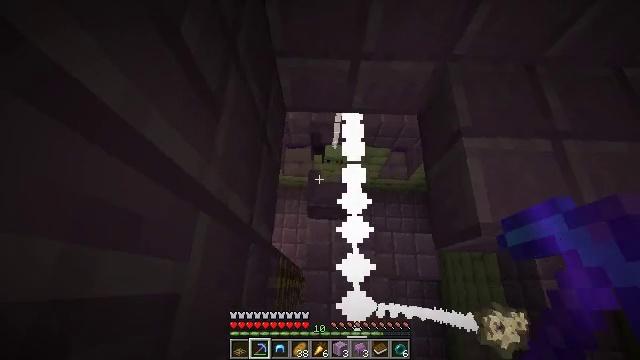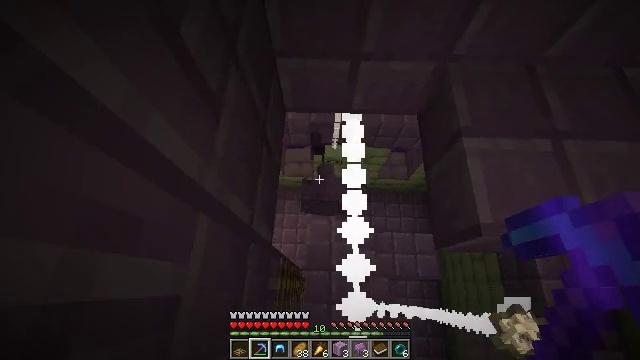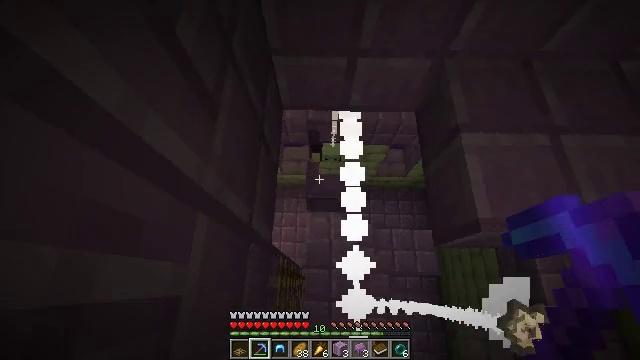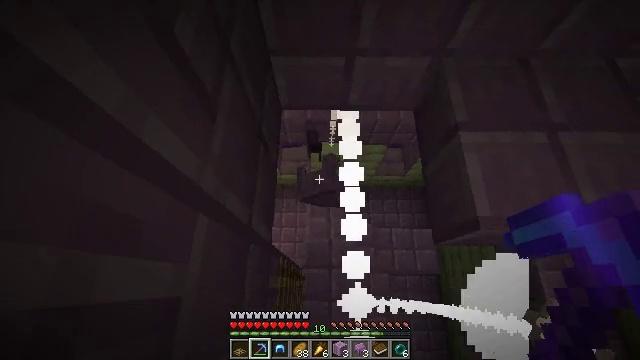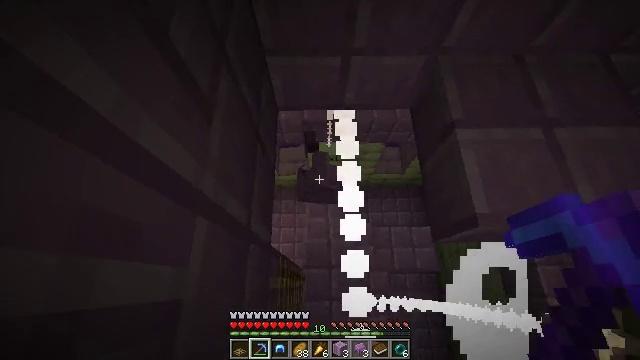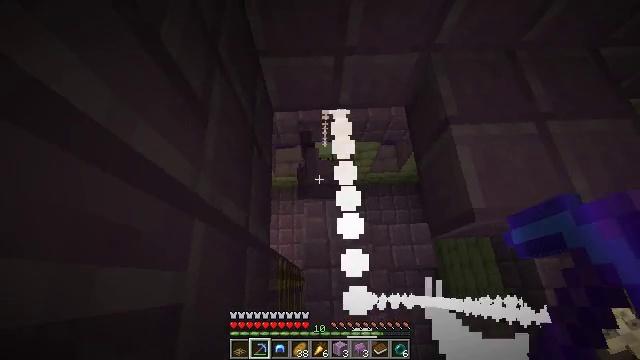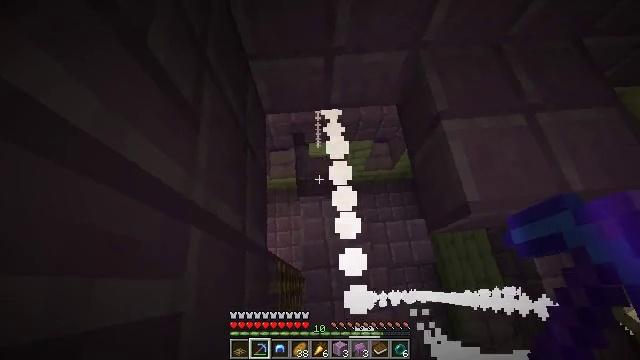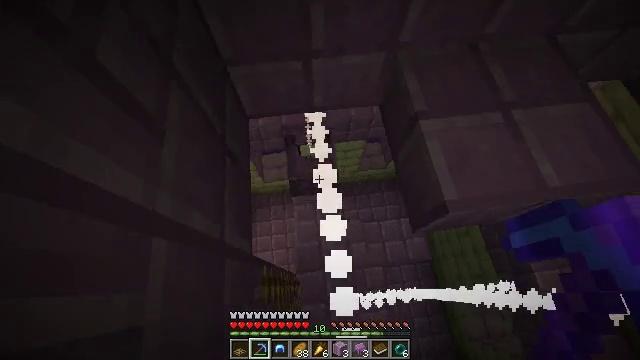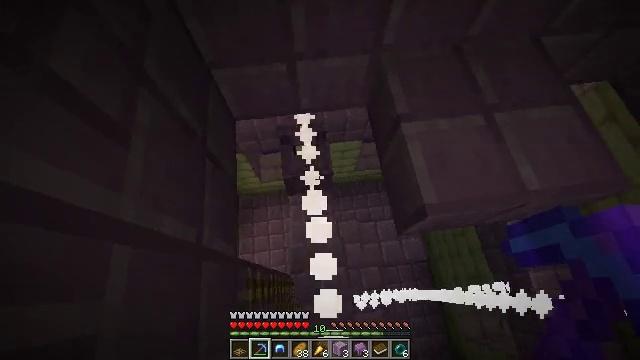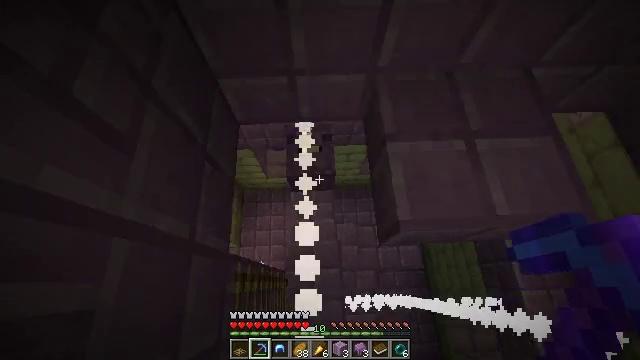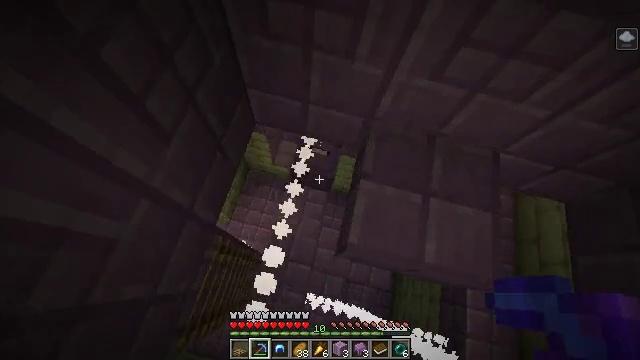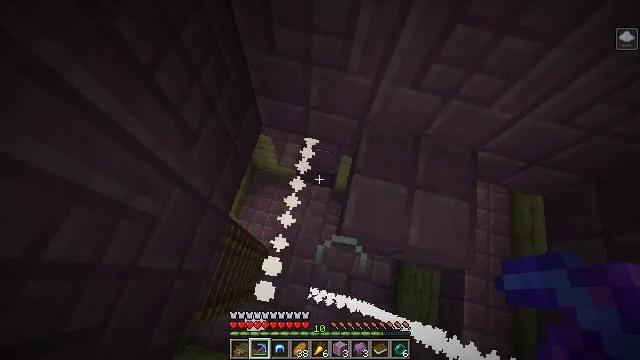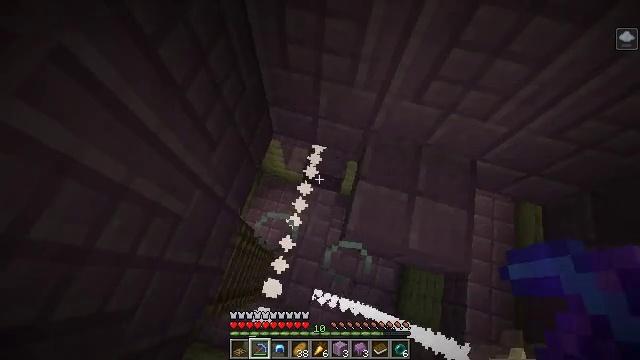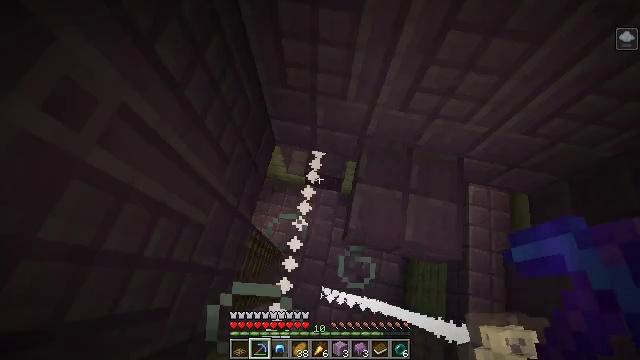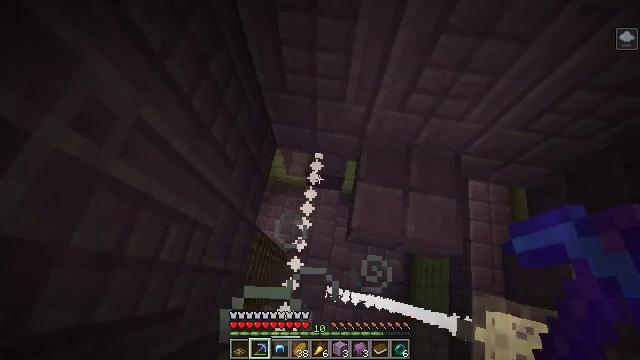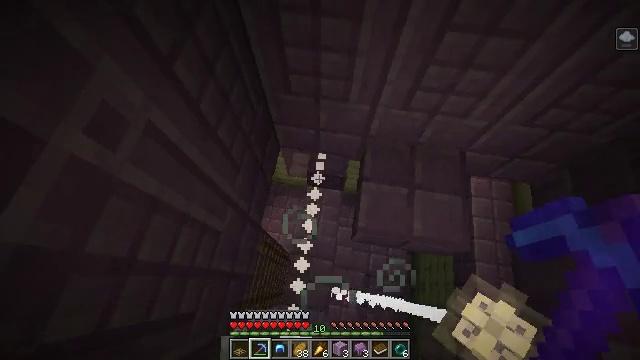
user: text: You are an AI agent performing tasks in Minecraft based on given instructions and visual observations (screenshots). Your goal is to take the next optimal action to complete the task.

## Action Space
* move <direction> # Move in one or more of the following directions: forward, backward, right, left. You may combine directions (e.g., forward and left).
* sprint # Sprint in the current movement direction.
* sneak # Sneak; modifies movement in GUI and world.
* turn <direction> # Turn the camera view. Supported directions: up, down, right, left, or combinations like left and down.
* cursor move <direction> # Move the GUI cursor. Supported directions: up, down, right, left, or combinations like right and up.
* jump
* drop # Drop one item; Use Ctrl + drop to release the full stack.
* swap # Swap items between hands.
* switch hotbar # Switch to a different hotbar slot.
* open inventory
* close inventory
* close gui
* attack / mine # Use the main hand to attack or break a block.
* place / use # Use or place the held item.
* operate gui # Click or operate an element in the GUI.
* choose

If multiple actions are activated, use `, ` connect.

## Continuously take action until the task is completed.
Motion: motion action
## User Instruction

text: Break the purpur block to collect it.
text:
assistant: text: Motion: no_op
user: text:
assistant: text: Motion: no_op
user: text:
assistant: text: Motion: no_op
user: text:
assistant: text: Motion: turn right
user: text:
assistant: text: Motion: turn right
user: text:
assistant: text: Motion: turn right
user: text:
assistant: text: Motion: move right, turn right
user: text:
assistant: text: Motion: move right
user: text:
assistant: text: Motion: move right, turn left
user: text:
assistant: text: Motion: turn left
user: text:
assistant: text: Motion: move forward, turn left
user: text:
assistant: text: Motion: move forward, turn left
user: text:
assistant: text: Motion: move forward
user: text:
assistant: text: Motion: move forward and move left
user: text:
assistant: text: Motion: move forward and move left
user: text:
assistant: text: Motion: move left
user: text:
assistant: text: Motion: no_op
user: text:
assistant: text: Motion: no_op
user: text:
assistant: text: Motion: no_op
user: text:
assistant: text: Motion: move forward, turn right
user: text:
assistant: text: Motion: move forward, turn right
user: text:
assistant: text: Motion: move forward, turn down
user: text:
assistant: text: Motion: move forward, turn down
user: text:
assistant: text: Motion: move forward
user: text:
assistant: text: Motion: move forward
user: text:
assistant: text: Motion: move forward, turn right
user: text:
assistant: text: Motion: move forward, turn right
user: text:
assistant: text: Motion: move forward, turn right and up
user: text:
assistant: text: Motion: move forward, turn right and up
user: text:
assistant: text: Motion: attack / mine